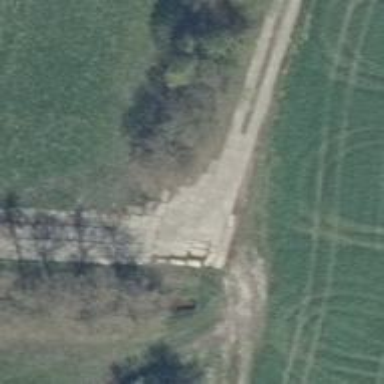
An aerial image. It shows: High-quality track road made of concrete plates.